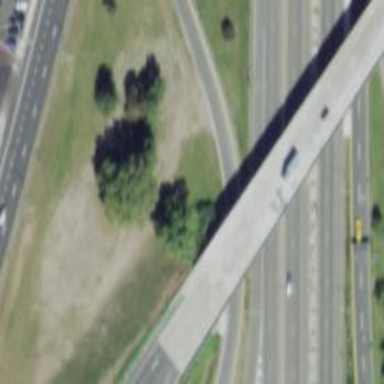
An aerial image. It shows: Asphalt trunk link road.